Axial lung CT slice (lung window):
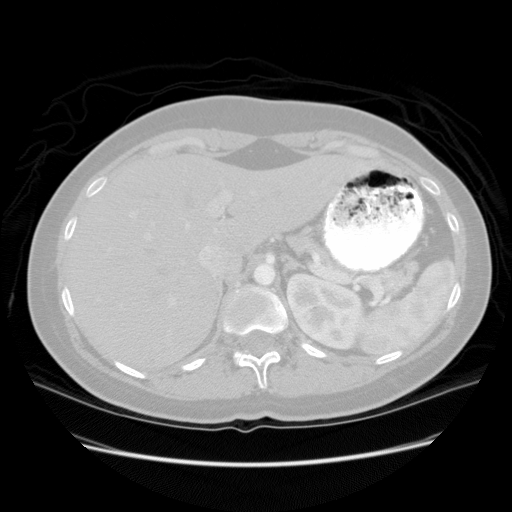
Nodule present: no